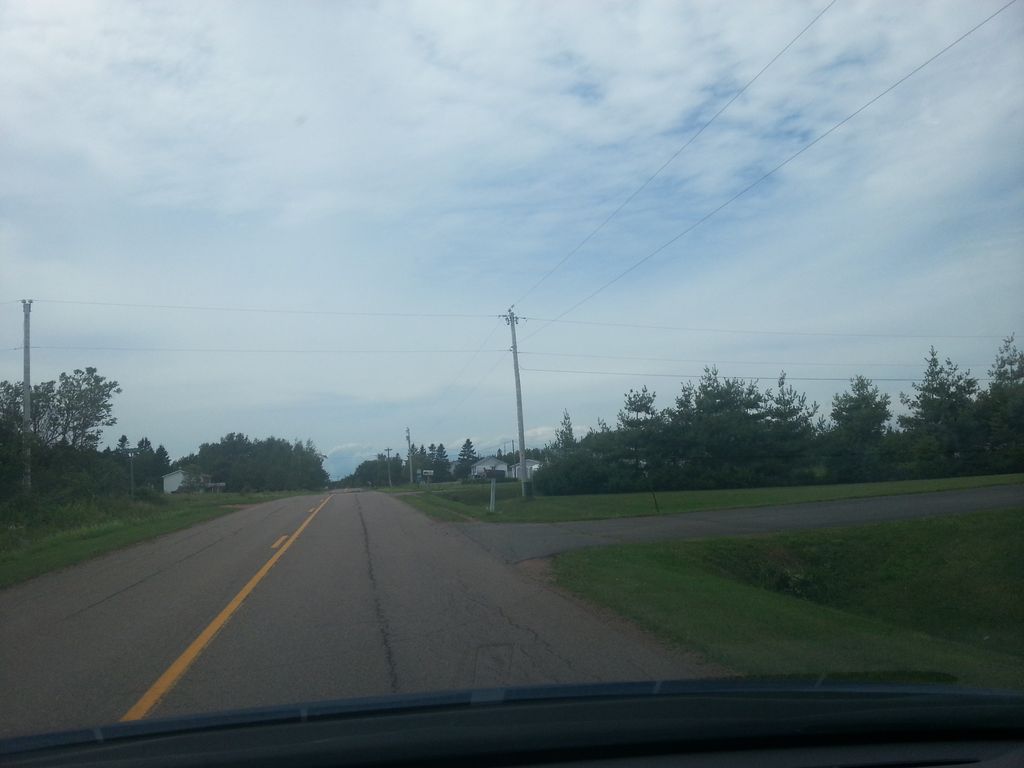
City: charlottetown